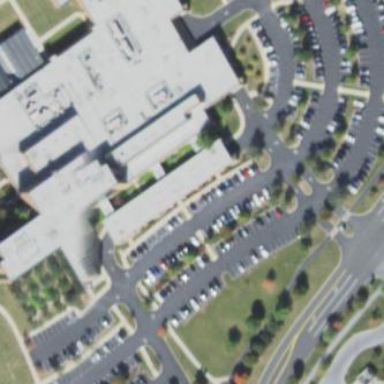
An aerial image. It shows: Hospital building.